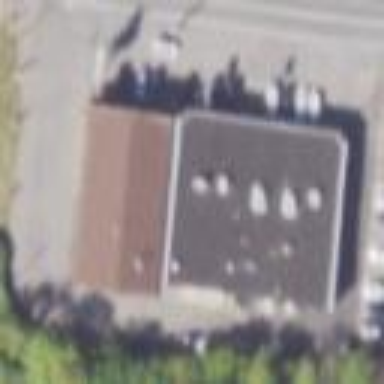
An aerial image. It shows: Parking area with surface.